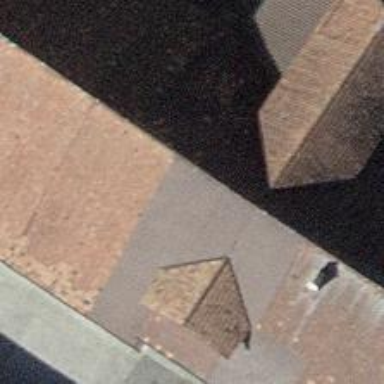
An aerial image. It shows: Farm building.